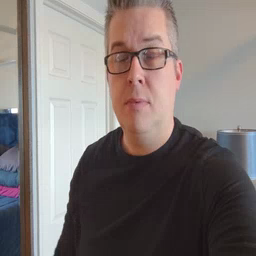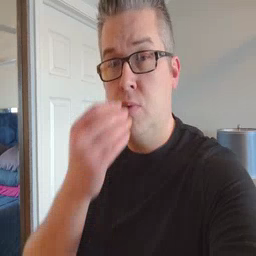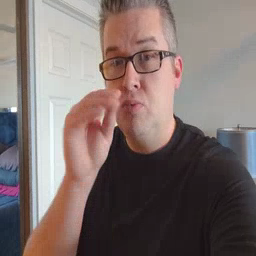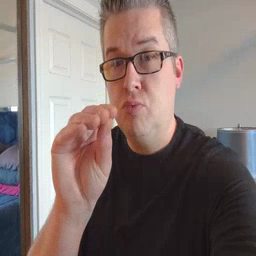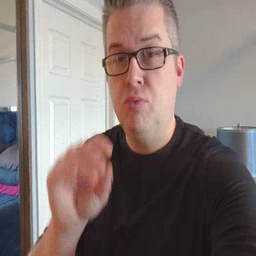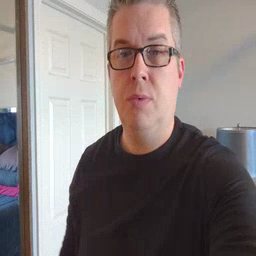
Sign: kiss